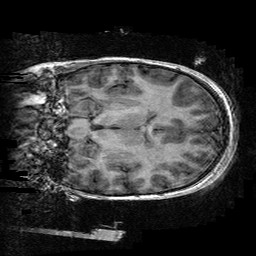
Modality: T1w
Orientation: coronal
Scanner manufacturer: ge
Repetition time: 0.008096 s
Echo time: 0.00318 s